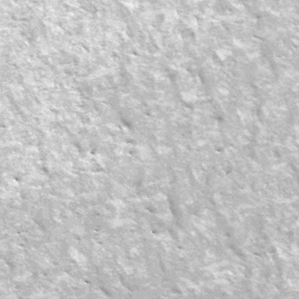
Label: frost